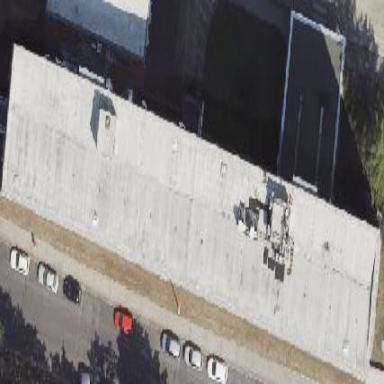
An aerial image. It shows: Flat-roofed school building.